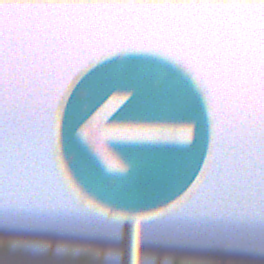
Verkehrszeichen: VorgeschriebeneFahrtrichtungHierLinks
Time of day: Dawn
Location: Outdoor (RoadRail)
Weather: Clear
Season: NotSpecified
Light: Natural